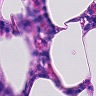
Metastatic tissue present: no